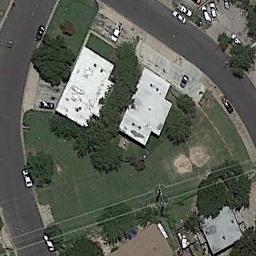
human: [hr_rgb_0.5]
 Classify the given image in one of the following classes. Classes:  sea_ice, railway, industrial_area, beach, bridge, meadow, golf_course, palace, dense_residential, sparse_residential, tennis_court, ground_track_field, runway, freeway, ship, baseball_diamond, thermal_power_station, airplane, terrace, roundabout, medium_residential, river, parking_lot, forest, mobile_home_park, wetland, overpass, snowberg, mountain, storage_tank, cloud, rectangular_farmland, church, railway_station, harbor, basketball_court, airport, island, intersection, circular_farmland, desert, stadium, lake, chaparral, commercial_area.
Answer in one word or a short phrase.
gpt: medium_residential